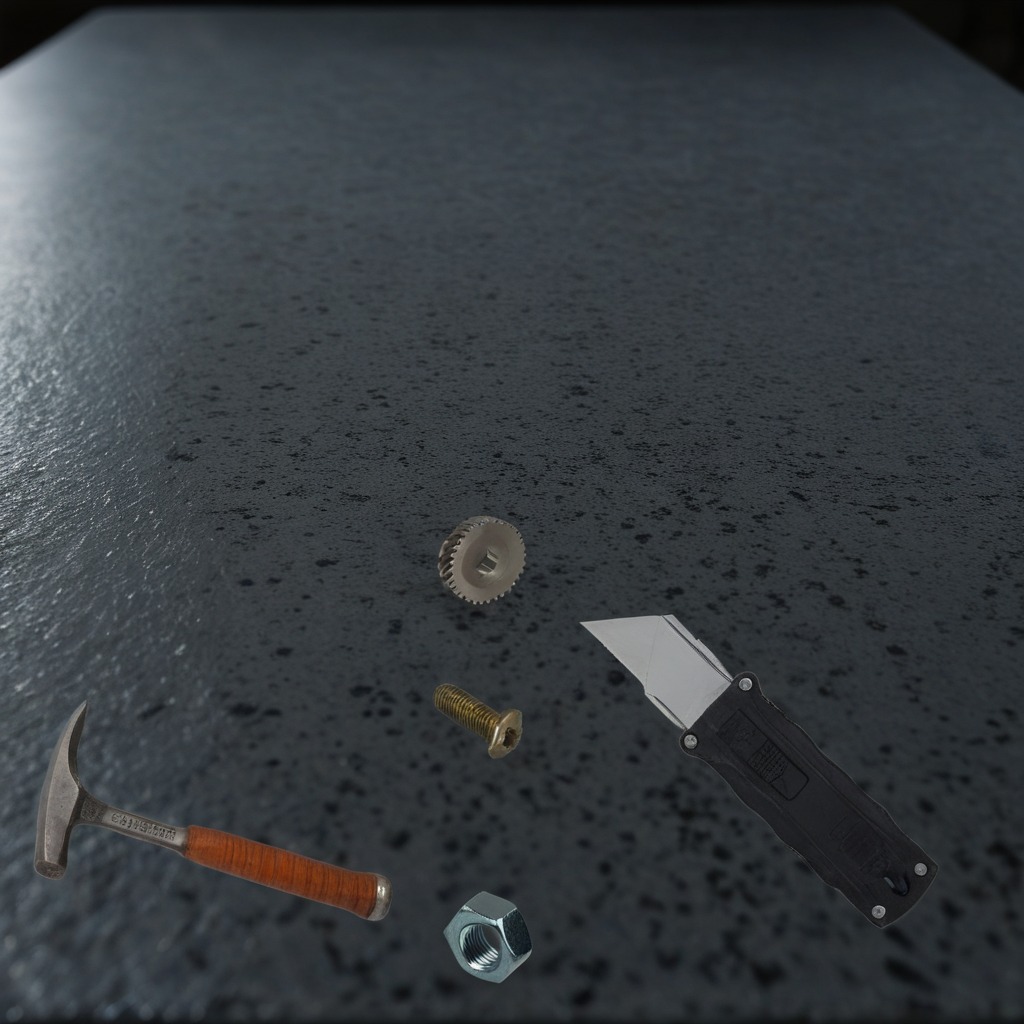
A steel gear with teeth, a utility knife, a metal machine screw, a hammer, and a metal nut are lying on a clean granite table inside a workshop at night dim ambient light soft shadows worn but